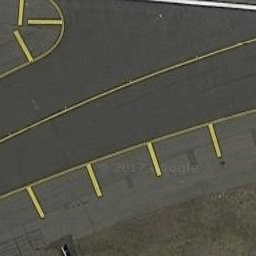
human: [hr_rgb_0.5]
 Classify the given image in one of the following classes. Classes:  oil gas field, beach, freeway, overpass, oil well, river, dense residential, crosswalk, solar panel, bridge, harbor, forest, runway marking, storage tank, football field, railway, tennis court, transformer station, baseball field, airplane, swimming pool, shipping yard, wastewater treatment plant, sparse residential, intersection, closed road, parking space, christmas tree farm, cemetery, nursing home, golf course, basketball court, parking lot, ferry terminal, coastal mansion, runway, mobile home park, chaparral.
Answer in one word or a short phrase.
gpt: runway marking